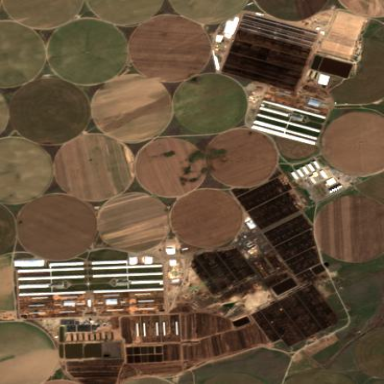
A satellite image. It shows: Feedlot in farmyard.